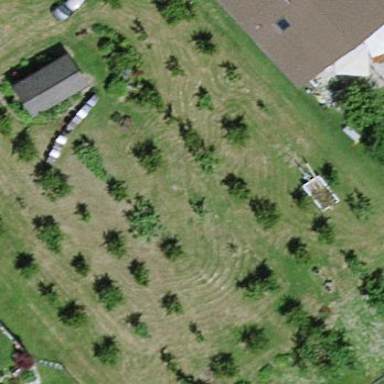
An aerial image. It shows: Orchard.